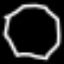
Label: octagon